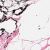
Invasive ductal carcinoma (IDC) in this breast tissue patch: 0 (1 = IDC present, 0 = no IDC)